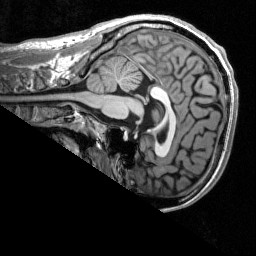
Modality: T1w
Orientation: sagittal
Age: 24
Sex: male
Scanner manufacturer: siemens
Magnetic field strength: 3 T
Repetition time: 2.53 s
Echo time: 0.00277 s